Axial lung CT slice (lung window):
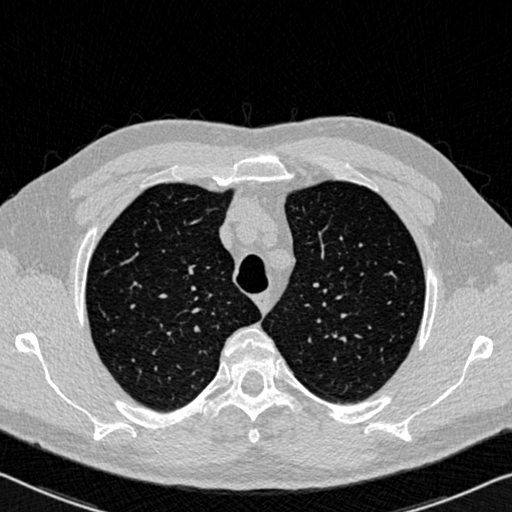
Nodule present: no